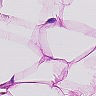
Metastatic tissue present: no